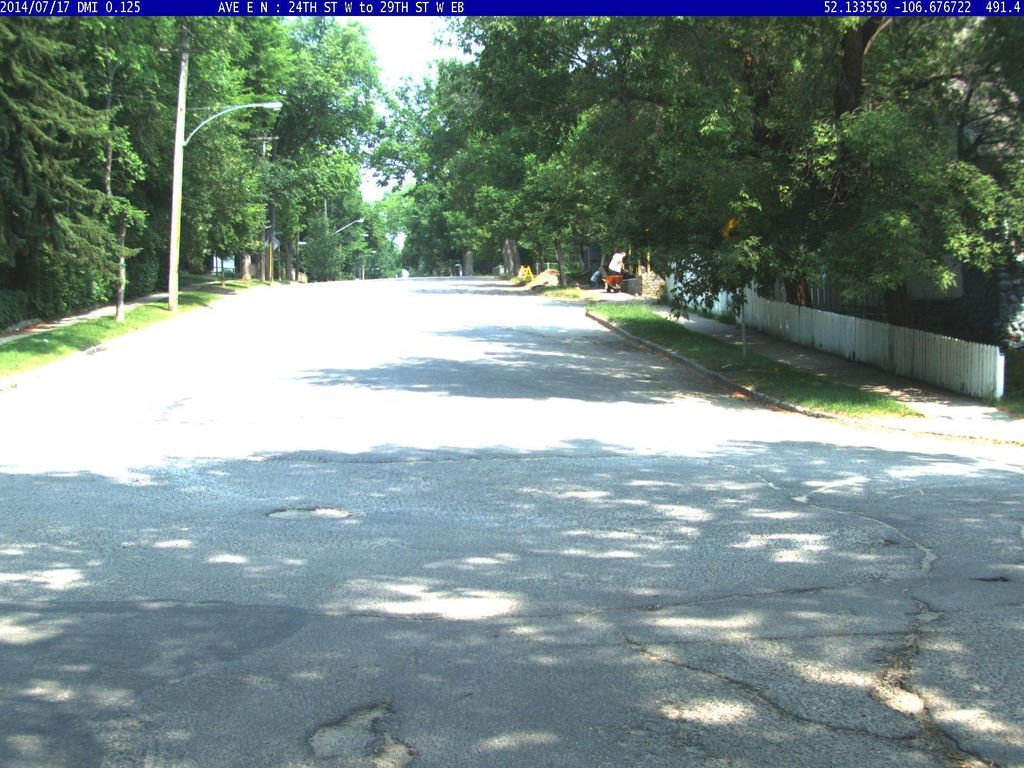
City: saskatoon